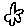
Label: flower